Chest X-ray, AP view. Patient: 43 years old, sex M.
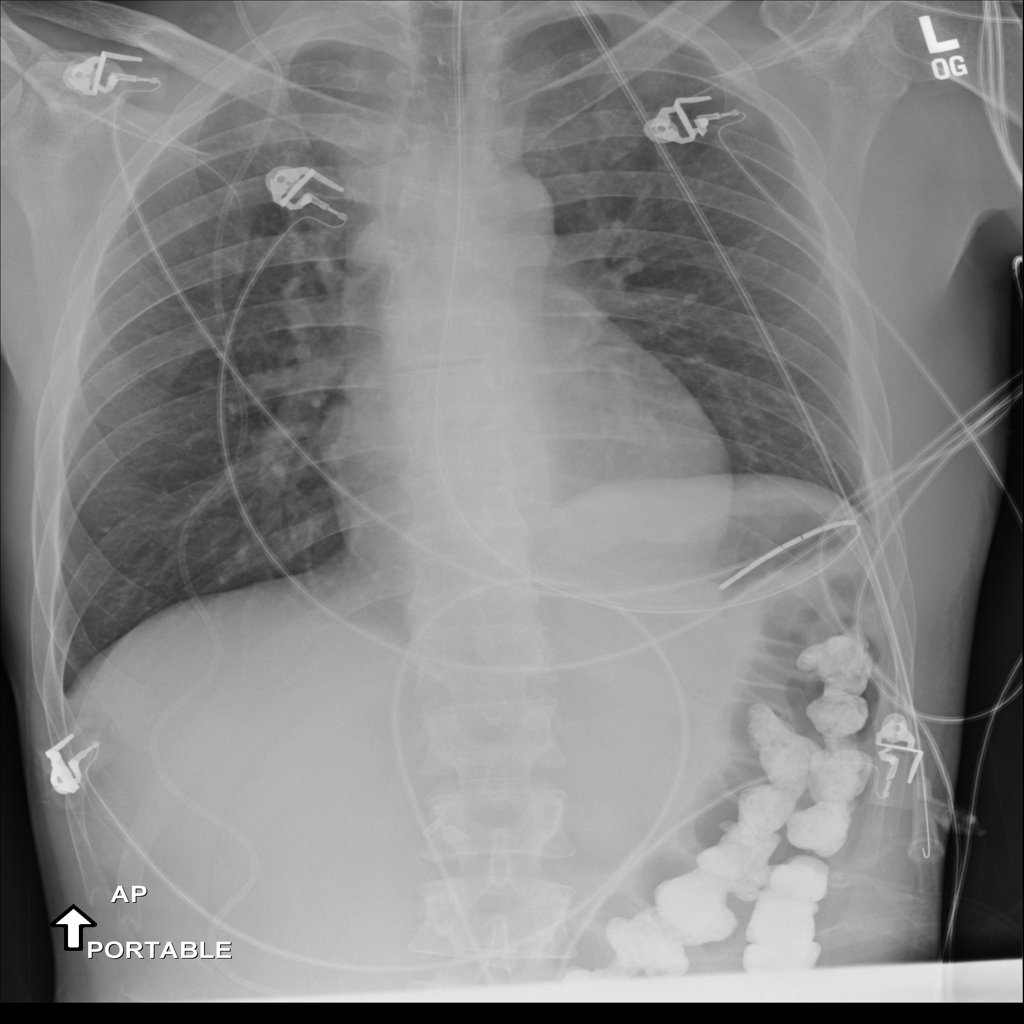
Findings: No Finding